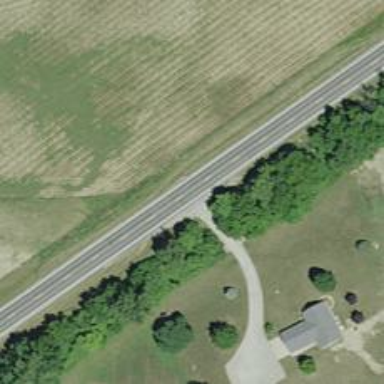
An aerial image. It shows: Secondary road.